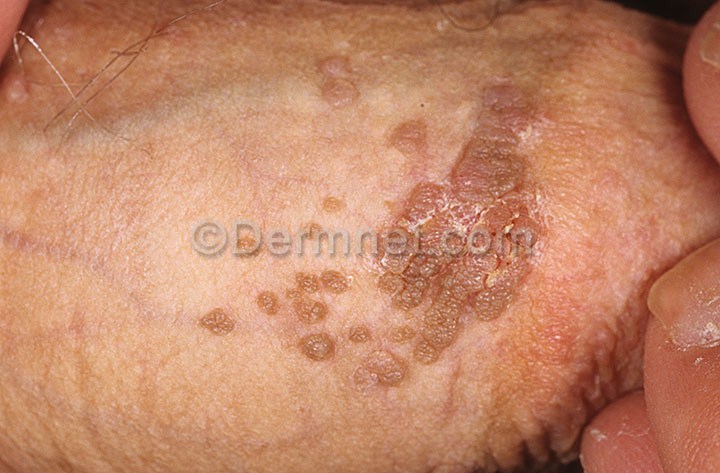
Disease: Herpes HPV and other STDs Photos